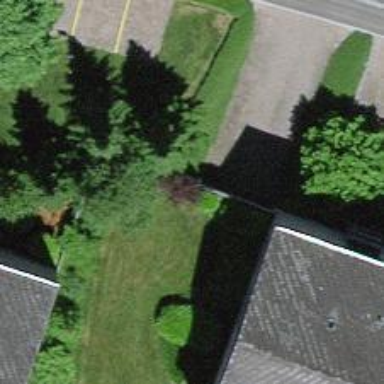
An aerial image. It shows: Group of garages.